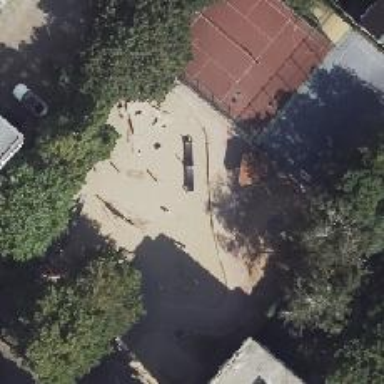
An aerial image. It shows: Playground with bridge.